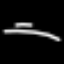
Label: line